Interaction volume radius: 10 \u00c5
Interaction volume height: 20 \u00c5
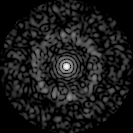
Disorder parameter: 0.8348